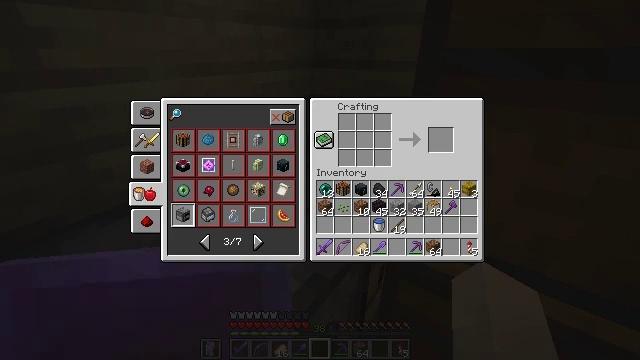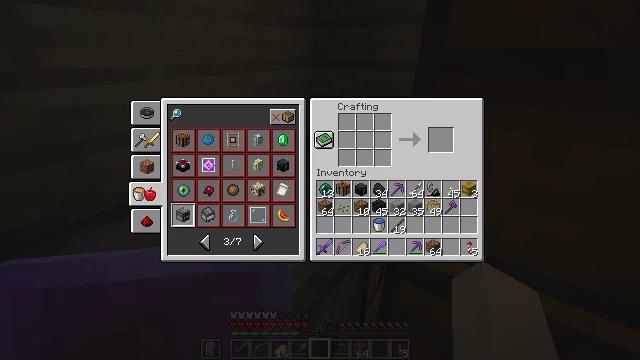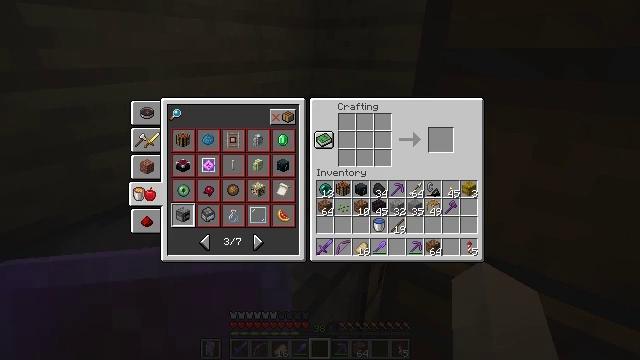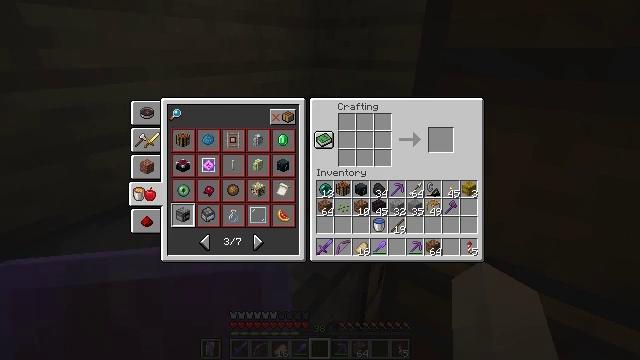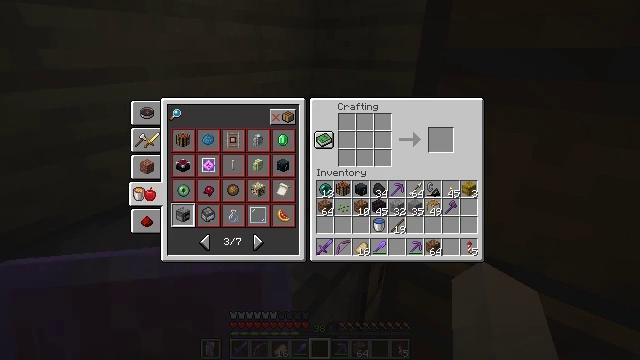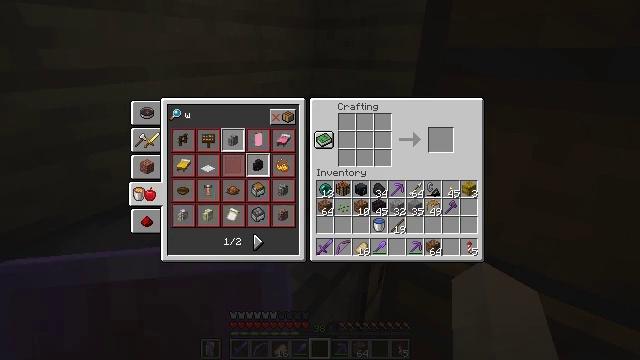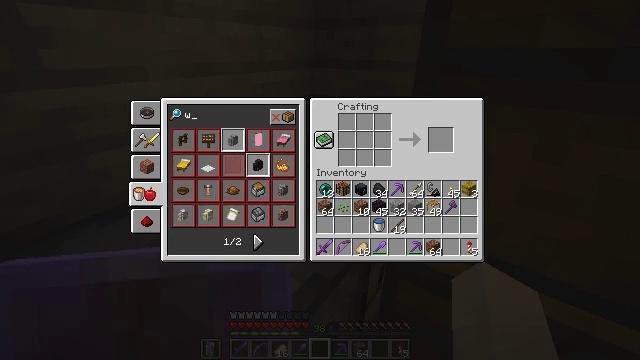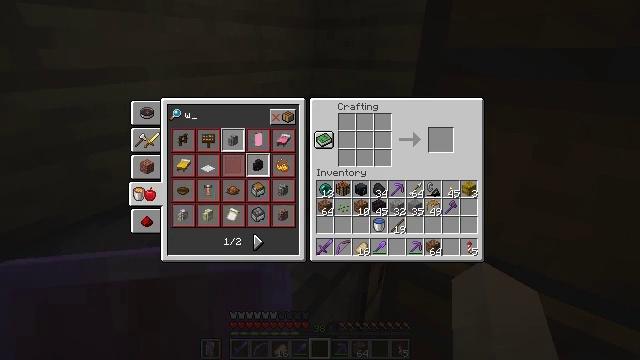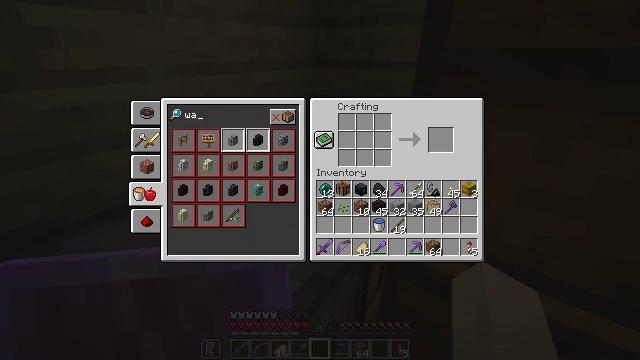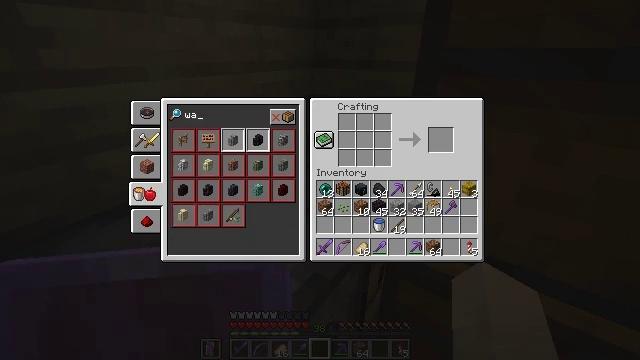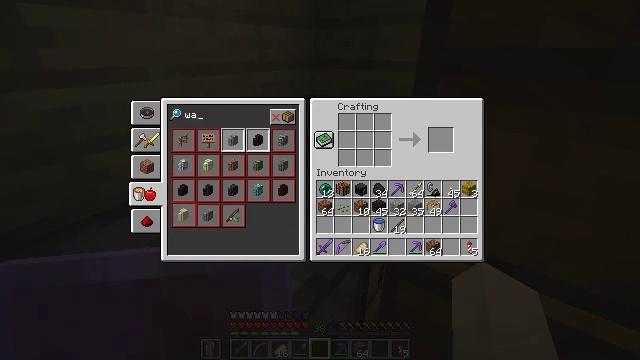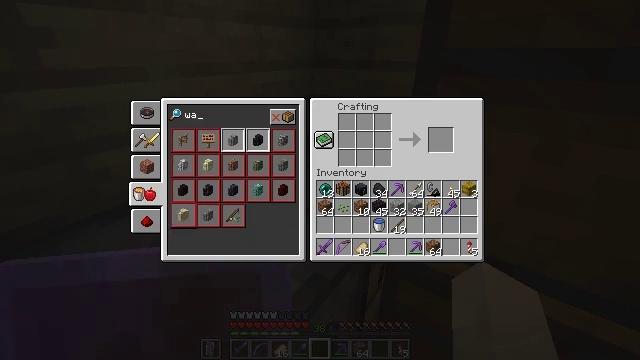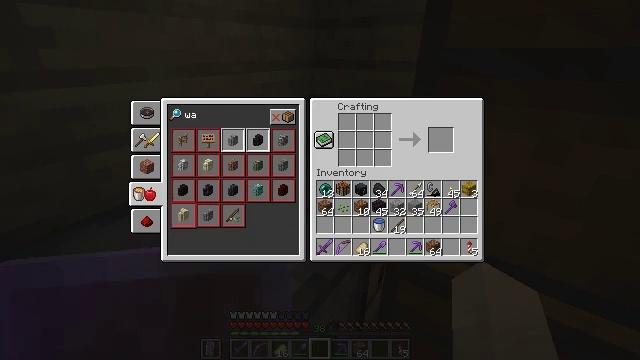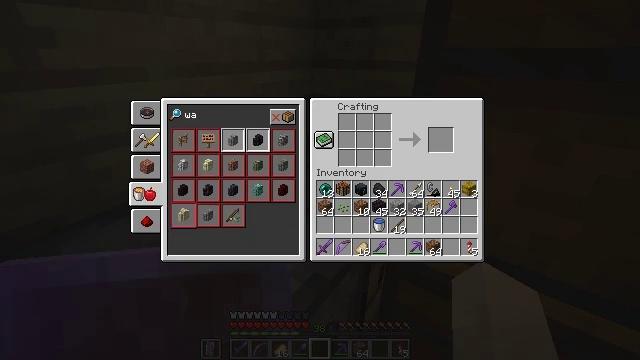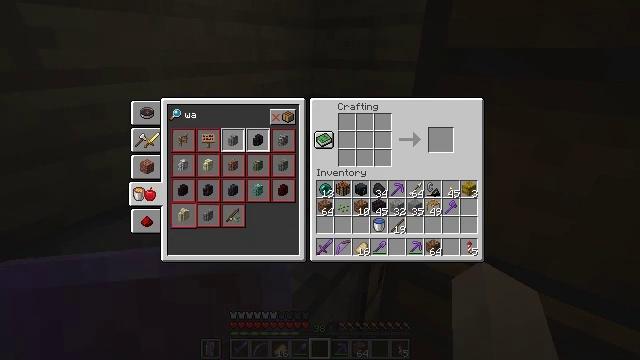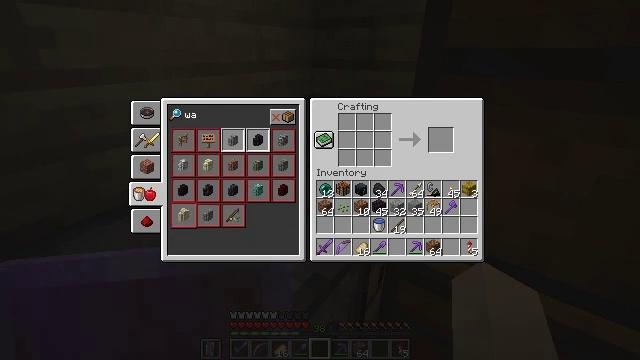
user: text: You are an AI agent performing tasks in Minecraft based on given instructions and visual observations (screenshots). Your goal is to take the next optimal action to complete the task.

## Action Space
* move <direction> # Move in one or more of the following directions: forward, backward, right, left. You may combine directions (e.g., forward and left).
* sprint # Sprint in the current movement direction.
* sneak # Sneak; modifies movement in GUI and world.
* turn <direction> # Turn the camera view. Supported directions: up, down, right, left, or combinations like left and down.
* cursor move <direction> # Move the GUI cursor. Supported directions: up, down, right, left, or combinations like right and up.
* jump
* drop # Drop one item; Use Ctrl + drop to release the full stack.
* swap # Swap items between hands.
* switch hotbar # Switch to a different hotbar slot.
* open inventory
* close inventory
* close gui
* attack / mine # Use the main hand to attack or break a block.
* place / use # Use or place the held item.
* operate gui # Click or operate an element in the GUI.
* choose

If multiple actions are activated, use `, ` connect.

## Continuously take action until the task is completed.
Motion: motion action
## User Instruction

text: craft item andesite wall
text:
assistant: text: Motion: no_op
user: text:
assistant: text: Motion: no_op
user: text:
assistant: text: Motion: no_op
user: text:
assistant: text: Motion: no_op
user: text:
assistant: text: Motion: move forward
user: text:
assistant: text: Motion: move forward
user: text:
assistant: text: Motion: move forward
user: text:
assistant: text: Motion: move forward and move left
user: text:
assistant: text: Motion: move forward and move left
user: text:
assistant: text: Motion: move left
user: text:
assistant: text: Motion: move left
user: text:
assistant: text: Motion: no_op
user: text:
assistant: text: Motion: no_op
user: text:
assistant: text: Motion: no_op
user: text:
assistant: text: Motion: no_op
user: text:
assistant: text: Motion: no_op
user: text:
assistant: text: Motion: no_op
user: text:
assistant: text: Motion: no_op
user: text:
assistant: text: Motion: no_op
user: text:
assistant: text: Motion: no_op
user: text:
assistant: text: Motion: no_op
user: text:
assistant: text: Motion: no_op
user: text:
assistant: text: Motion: no_op
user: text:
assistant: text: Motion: no_op
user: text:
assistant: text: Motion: no_op
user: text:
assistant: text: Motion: no_op
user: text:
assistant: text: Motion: no_op
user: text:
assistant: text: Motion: no_op
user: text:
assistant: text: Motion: no_op
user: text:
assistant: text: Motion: no_op